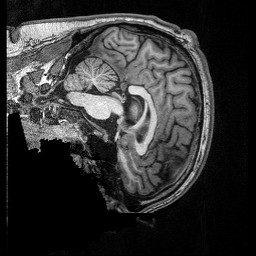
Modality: T1w
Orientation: sagittal
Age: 42
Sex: male
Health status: ill
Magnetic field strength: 3 T
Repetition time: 2.53 s
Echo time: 0.00331 s